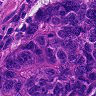
Metastatic tissue present: yes